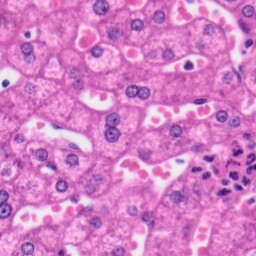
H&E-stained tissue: Liver